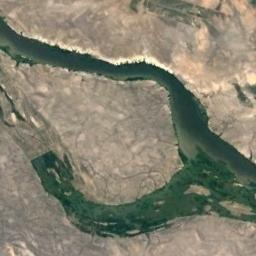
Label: river